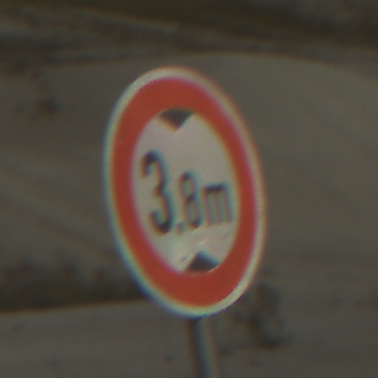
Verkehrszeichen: TatsaechlicheHoehe
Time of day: MorningAfternoon
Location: Outdoor (Beach)
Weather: PartlyCloudy
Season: NotSpecified
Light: Natural